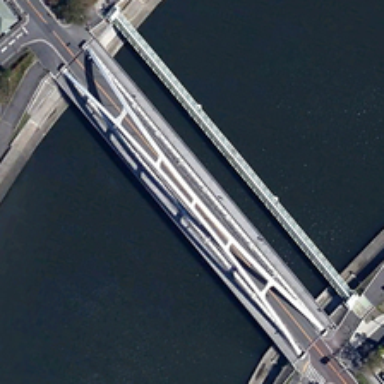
A bridge with several buildings and green trees near it is over a river .